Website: bh-photo
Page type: billing-address
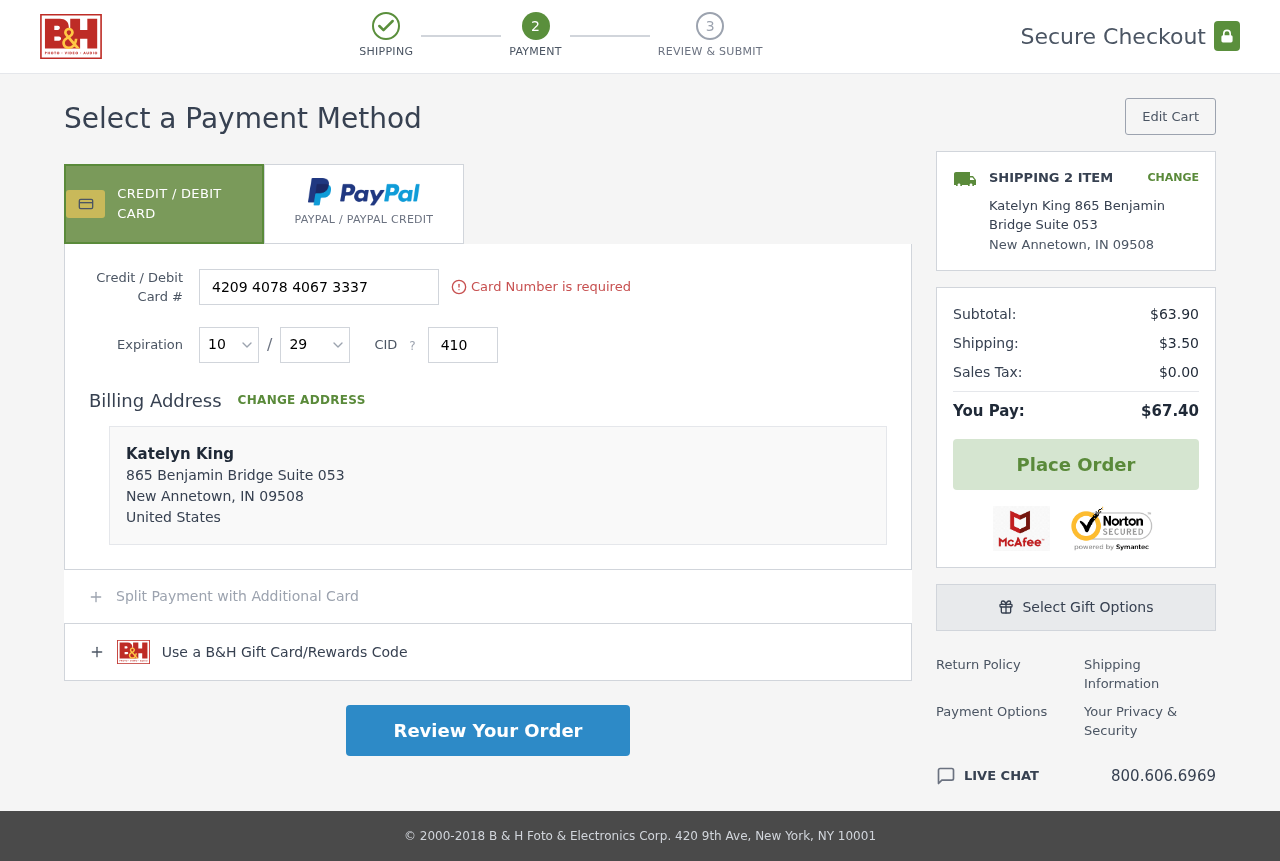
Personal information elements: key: PII_CARD_CVV
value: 410
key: PII_CARD_EXPIRY_MONTH
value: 10
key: PII_CARD_EXPIRY_YEAR
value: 29
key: PII_CARD_NUMBER
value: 4209 4078 4067 3337
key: PII_CITY
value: New Annetown
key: PII_COUNTRY
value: United States
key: PII_FULLNAME
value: Katelyn King
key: PII_FULLNAME2
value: Katelyn King
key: PII_POSTCODE
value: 09508
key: PII_STATE_ABBR
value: IN
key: PII_STREET
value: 865 Benjamin Bridge Suite 053
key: PII_POSTCODE_FULL
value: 09508
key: PII_POSTCODE_NUMERIC
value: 9508
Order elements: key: ORDER_NUM_ITEMS
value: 2
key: ORDER_SUBTOTAL
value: $63.90
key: ORDER_SHIPPING_COST
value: $3.50
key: ORDER_TAX
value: $0.00
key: ORDER_TOTAL
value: $67.40